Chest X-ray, PA view. Patient: 35 years old, sex M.
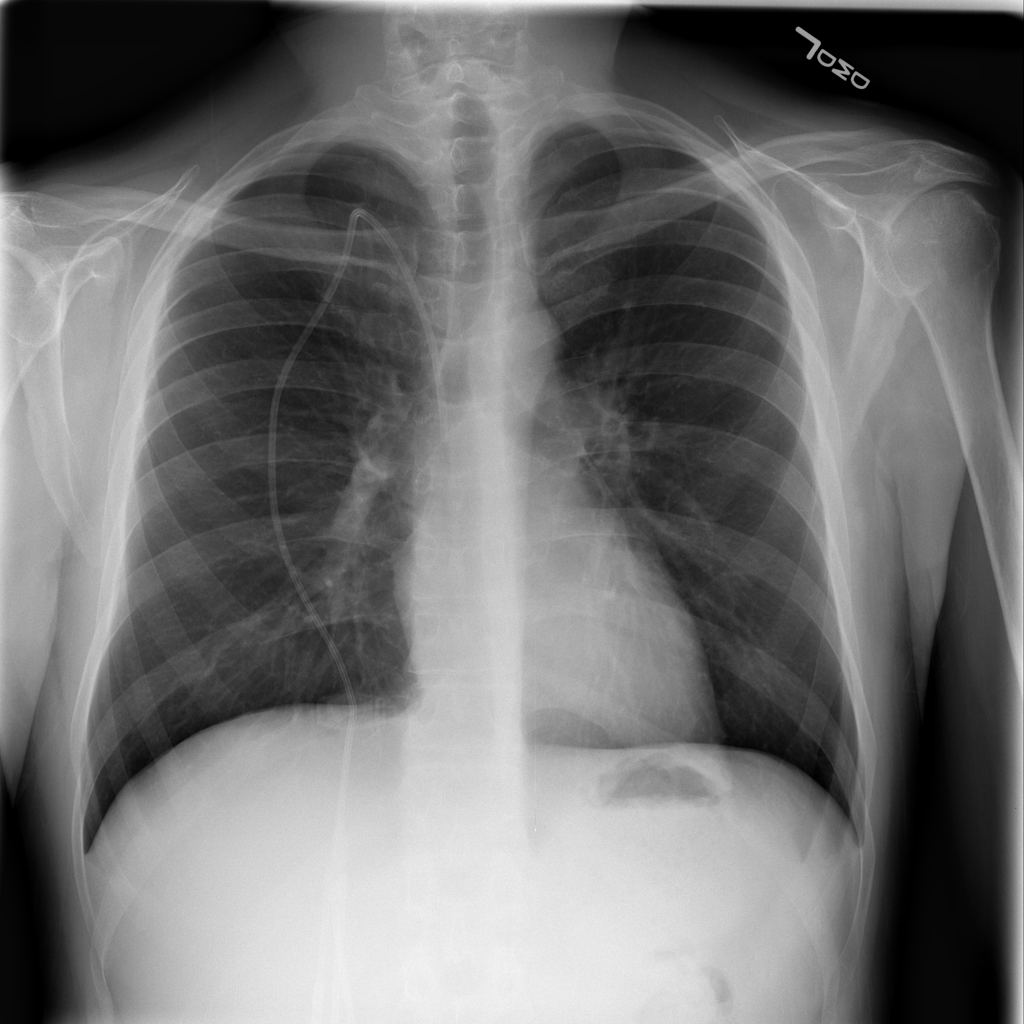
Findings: No Finding